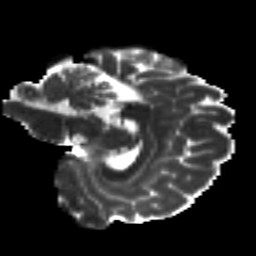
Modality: T2w
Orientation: sagittal
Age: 24
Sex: female
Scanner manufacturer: siemens
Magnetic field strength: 3 T
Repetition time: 8.8 s
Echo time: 0.085 s